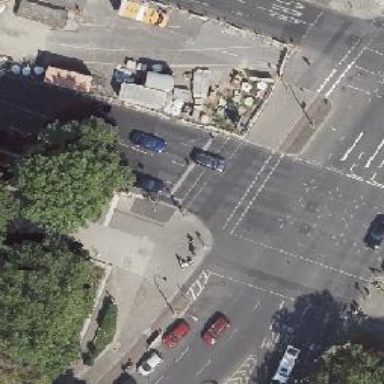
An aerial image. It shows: Footway located on traffic island.